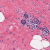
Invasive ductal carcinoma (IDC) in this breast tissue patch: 0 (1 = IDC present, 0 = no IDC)